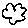
Label: cloud